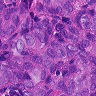
Metastatic tissue present: yes